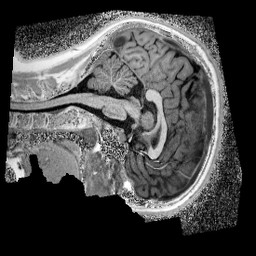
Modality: UNIT1_denoised
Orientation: sagittal
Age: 13
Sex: female
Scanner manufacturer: siemens
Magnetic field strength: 3 T
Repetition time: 4 s
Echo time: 0.00299 s